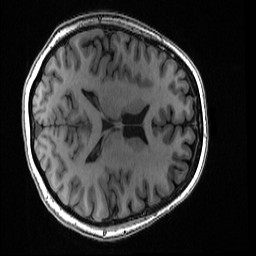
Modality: T1w
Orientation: axial
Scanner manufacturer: ge
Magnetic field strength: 3 T
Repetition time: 0.008164 s
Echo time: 0.003184 s